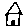
Label: house